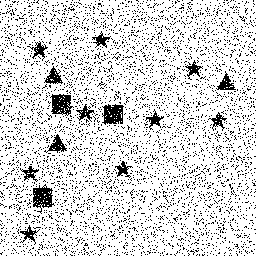
Squares: 3
Triangles: 3
Stars: 9
Total shapes: 15